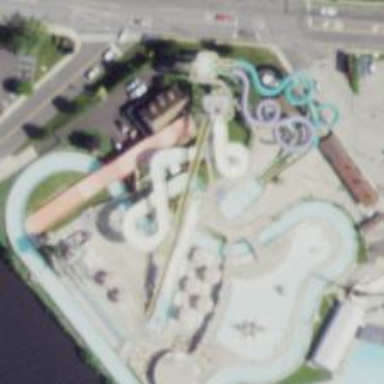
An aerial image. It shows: Tourism attraction featuring water slide.